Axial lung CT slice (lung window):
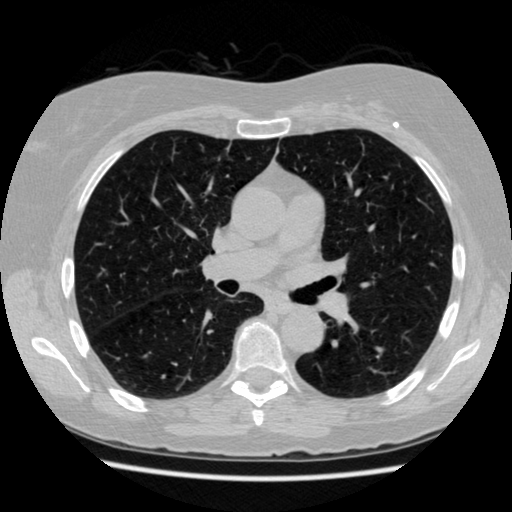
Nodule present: no